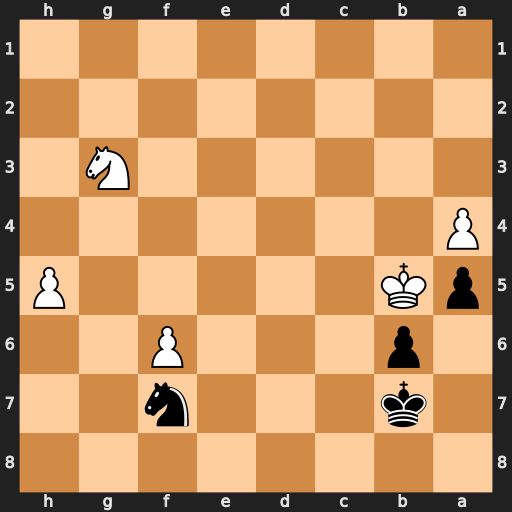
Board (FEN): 8/1k3n2/1p3P2/pK5P/P7/6N1/8/8
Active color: b
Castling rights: -
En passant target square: -
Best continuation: Nd6#